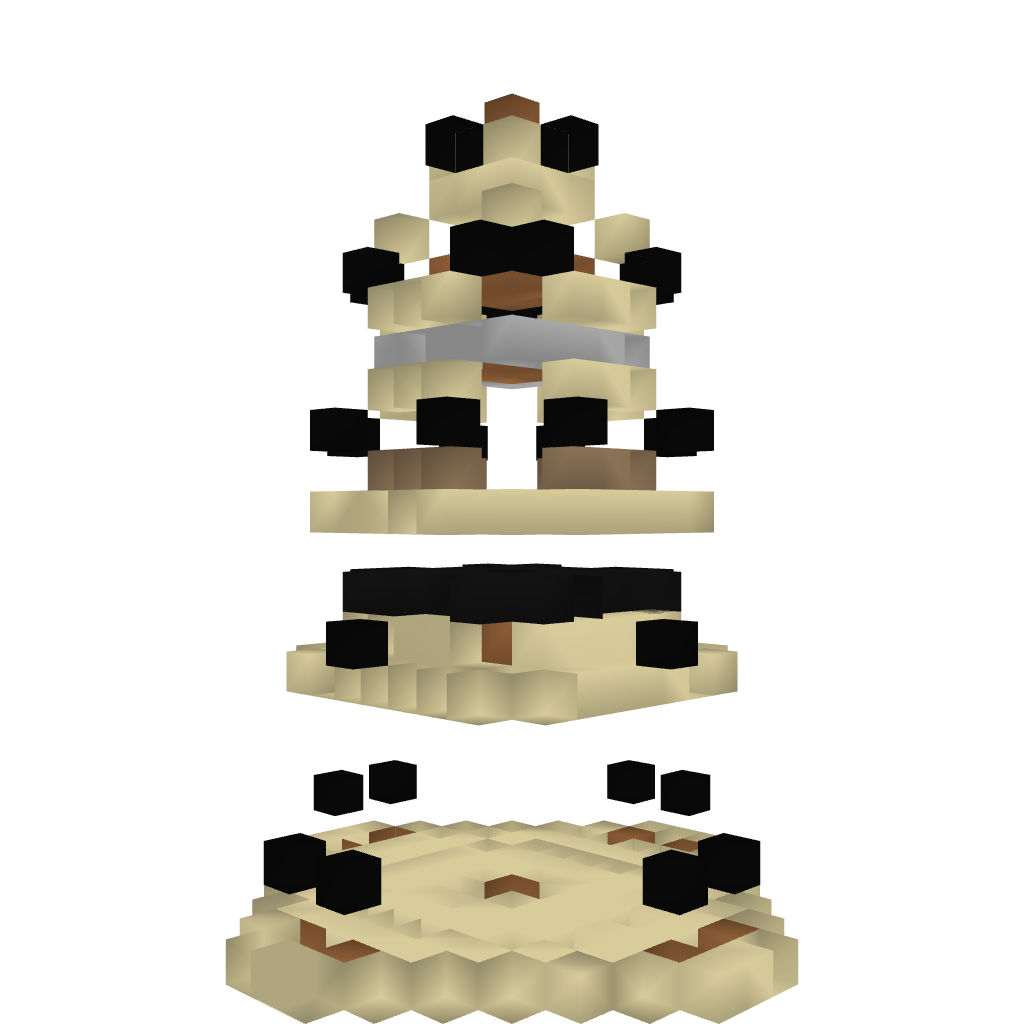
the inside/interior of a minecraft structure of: Sandstone Watchtower